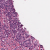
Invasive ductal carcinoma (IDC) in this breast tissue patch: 1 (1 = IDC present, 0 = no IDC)